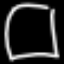
Label: square